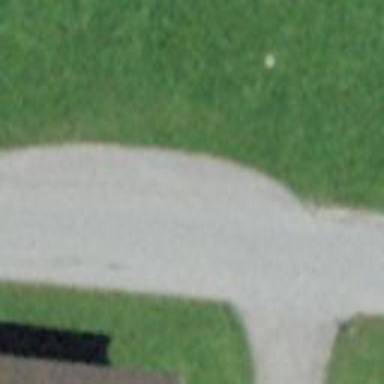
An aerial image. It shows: Passing place on the road.